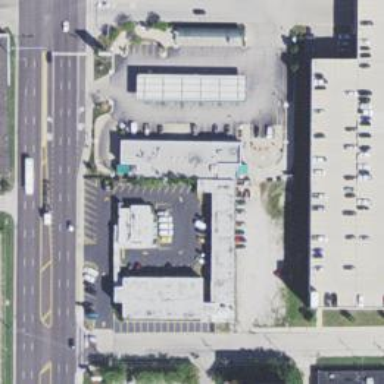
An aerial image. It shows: Convenience shop.